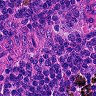
Metastatic tissue present: no